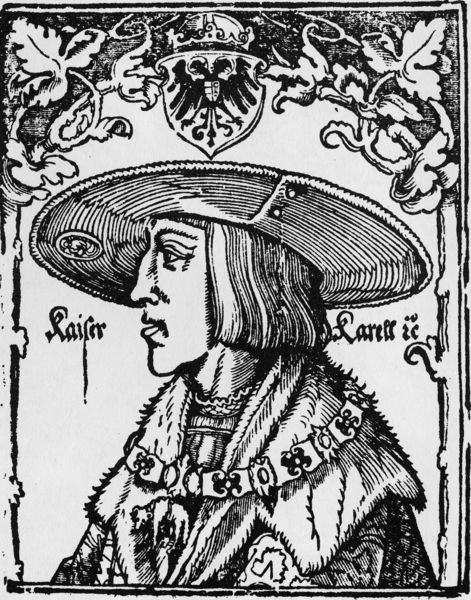
Titel: Bildnis von Karl V
Künstler: Albrecht Dürer
Institution: (Seriendruck)
Schlagwörter: adler, blätter, dunkel, laub, mann, weiß, frisur, hell, hut, mund, nase, profil, schmuck, schwarz, stirn, blick, hund, tier, hochformat, muster, ornament, augen, hermelin, kleidung, kragen, lang, pelz, rahmen, bildnis, hals, portrait, porträt, auge, haare, lange haare, mantel, stoff, adel, blatt, pflanzen, krone, ranken, fell, apfel, holzschnitt, schrift, seitlich, papier, ansicht, kette, grafik, graphik, monochrom, rand, kaiser, ornamente, rüschen, hutkrempe, striche, buch, linie, druck, radierung, halblang, linoldruck, hakennase, seite, scharz, schwarzweiß, buchstaben, orden, herrscher, namen, wappen, pelzkragen, efeu, eiss, schwarzw, anhänger, seitenprofil, portät, mittelalter, dürer, karl, fraktur, verzierungen, freie, insignien, doppeladler, reichsstadt, harre, zweiköpfig, seriendruck, rankenwerk, tich, pagenkopf, pagenschnitt, doppelköpfig, goldenes vlies, drucks, reichsadler, kollane, karl v., habsburger, matel, kaier, kaiser karl, krne, karell, reichswappen, poprträt, mannkopf, doppelköpfiger adler, kaiser kar